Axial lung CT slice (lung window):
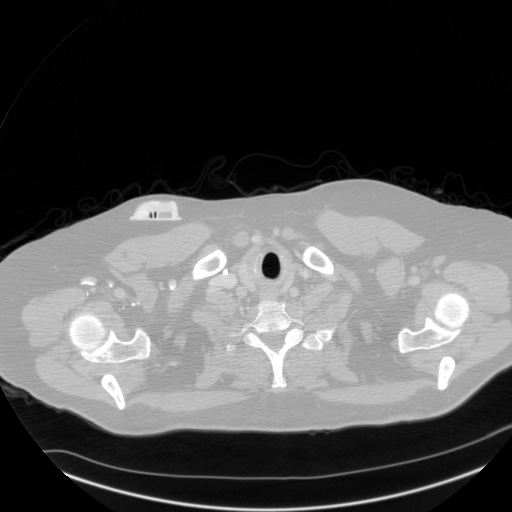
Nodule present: no